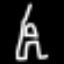
Label: The Eiffel Tower